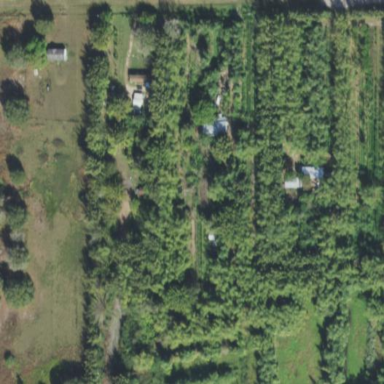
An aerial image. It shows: Plant nursery cultivating trees.